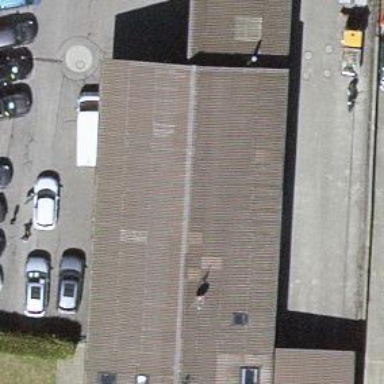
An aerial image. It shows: Industrial building.